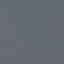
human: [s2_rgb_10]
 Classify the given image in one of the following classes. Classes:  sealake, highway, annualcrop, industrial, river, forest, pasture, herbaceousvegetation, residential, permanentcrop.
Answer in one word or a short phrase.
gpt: SeaLake